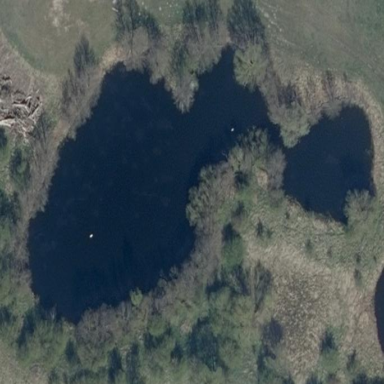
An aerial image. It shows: Serene lake surrounded by nature.